高一 · 代数
表示一位骑自行车和一位骑摩托车的旅行者在相距 $80 \mathrm{~km}$ 的甲、乙两城间从甲城到乙城所行驶的路程与时间之间的函数关系，有人根据函数图象，提出了关于这两个旅行者的如下信息:

(1)骑自行车者比骑摩托车者早出发 $3 \mathrm{~h}$, 晚到 $1 \mathrm{~h}$;

(2)骑自行车者是变速运动, 骑摩托车者是匀速运动;

(3)骑摩托车者在出发 $1.5 \mathrm{~h}$ 后追上了骑自行车者;

(4)骑摩托车者在出发 $1.5 \mathrm{~h}$ 后与骑自行车者速度一样.其中，正确信息的序号是 \$ \qquad \$ .
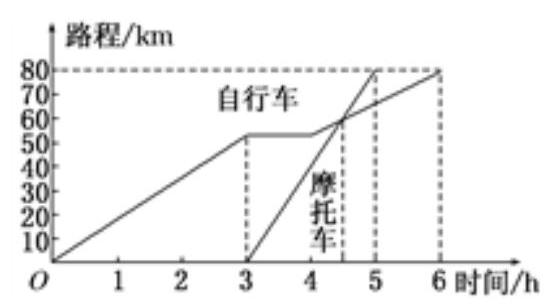
答案: (1)(2)(3)
解析:

看时间轴易知(1)正确; 骑摩托车者行驶的路程与时间的函数图象是直线, 所以是匀速运动, 而骑自行车者行驶的路程与时间的函数图象是折线, 所以是变速运动, 因此(2)正确; 两条曲线的交点的横坐标对应着

4.5 , 故(3)正确, (4)错误.

故答案为(1)(2)(3).

点睛: 研究函数问题离不开函数图象, 函数图象反映了函数的所有性质, 在研究函数问题时要时时刻刻想到函数的图象, 学会从函数图象上去分析问题、寻找解决问题的方法.